Interaction volume radius: 5 \u00c5
Interaction volume height: 10 \u00c5
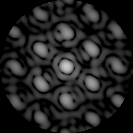
Disorder parameter: 0.3425